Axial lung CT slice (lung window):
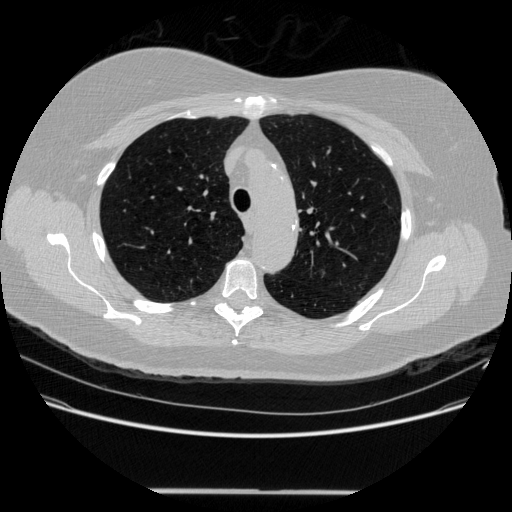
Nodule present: yes
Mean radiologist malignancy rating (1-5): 2.667